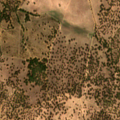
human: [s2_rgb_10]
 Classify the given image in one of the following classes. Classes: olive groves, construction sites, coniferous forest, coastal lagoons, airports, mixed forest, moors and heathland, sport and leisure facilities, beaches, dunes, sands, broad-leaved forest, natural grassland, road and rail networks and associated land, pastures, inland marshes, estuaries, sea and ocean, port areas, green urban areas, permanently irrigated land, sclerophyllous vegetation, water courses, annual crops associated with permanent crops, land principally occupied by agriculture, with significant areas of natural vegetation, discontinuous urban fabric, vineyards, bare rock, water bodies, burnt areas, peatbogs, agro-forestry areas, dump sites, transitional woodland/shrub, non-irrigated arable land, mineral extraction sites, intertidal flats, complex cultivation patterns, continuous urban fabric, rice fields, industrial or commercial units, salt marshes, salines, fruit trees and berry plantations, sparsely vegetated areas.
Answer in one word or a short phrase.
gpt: non-irrigated arable land, agro-forestry areas, transitional woodland/shrub